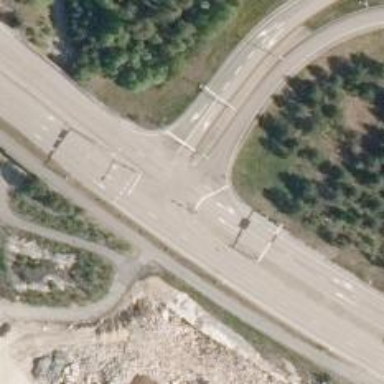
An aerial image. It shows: Trunk link road with asphalt surface.